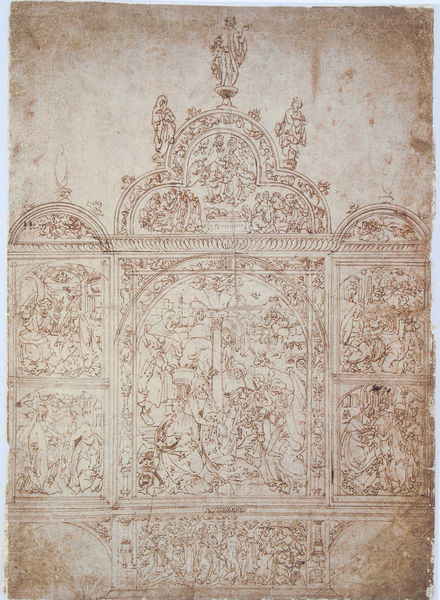
Titel: Visierung des Hochaltars aus der Karmeliterkirche Maria Himmelfahrt in Nürnberg (heute im Bamberger Dom)
Künstler: Veit Stoß
Standort: Krakau
Institution: Muzeum Historyczne Universytetu Jagiellonskiego
Schlagwörter: flügel, gott, mann, rubens, frauen, menschen, stadt, braun, männer, skizze, säule, weiss, zeichen, zeichnung, ornament, wand, architektur, pflanzen, rund, engel, papier, bogen, studie, grafik, graphik, sepia, figuren, dekoration, floral, ornamente, bögen, druck, entwurf, altar, kapitell, halbkreis, portal, skulpturen, statuen, mythos, heilige, undeutlich, kirchlich, filigran, maria, szenen, rötel, filligran, altarbild, tryptichon, aufbau, skitte, werk, predella, flügelaltar, triptychon, diptrychon, myth, fiuguren